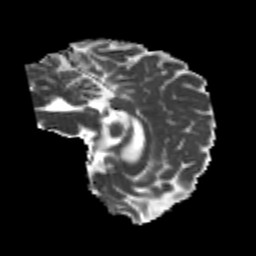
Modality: MD
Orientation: sagittal
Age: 23
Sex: male
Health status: healthy
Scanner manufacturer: philips
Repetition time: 7.388 s
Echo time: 0.08599 s